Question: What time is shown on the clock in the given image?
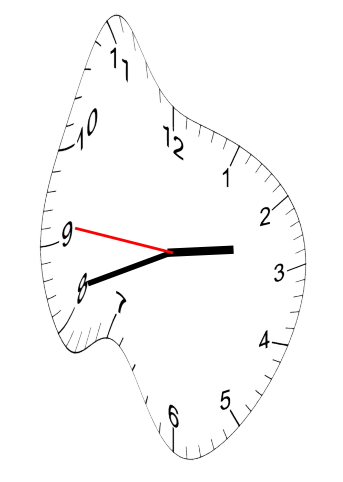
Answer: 02:41:46